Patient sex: F
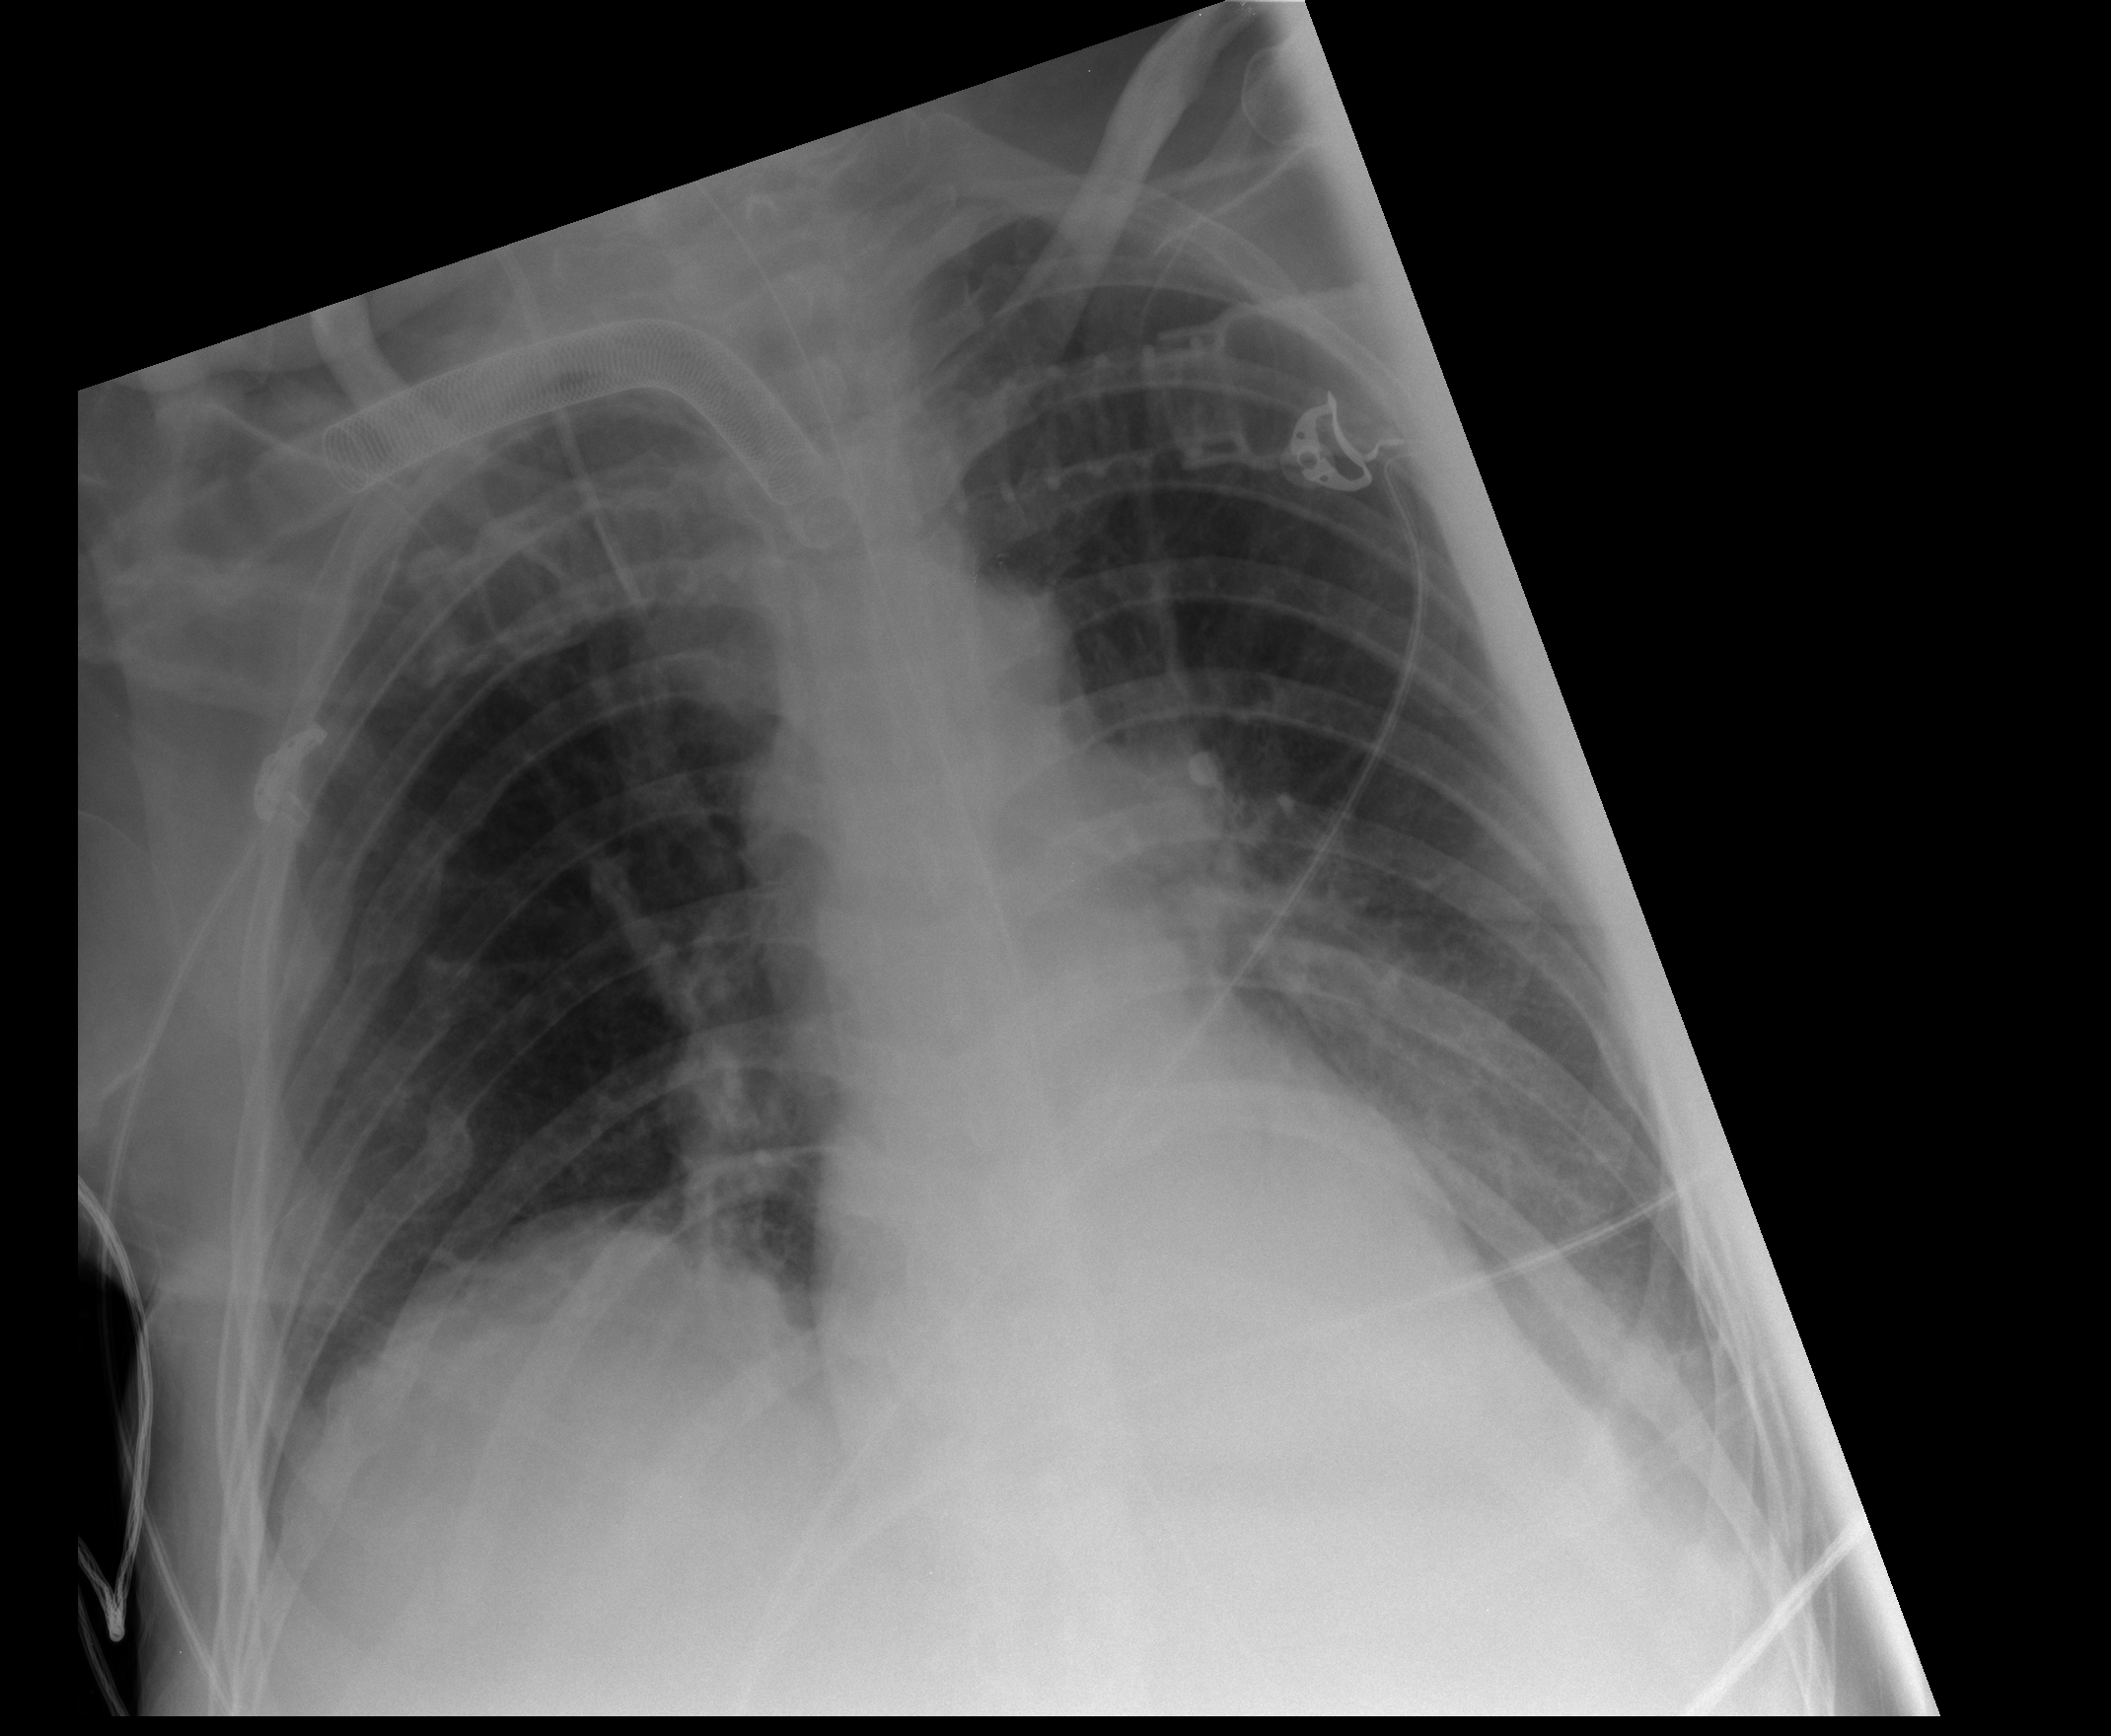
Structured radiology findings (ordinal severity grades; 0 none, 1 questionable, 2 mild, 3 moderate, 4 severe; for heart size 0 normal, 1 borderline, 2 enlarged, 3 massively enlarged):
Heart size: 0
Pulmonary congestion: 2
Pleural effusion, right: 0
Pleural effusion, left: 1
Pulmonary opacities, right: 0
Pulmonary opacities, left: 1
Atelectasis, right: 2
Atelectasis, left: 2